Field crop: maize
Growth stage: 2
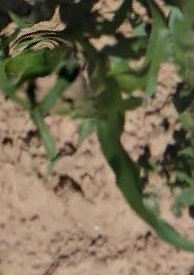
Species: maize